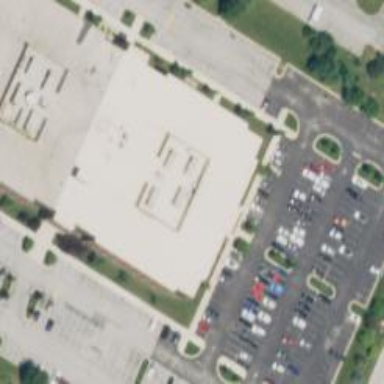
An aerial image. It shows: Office building.